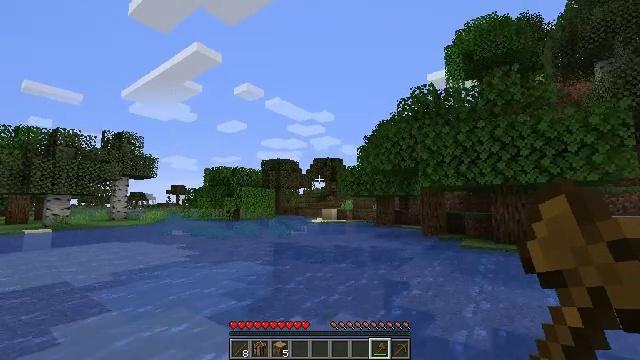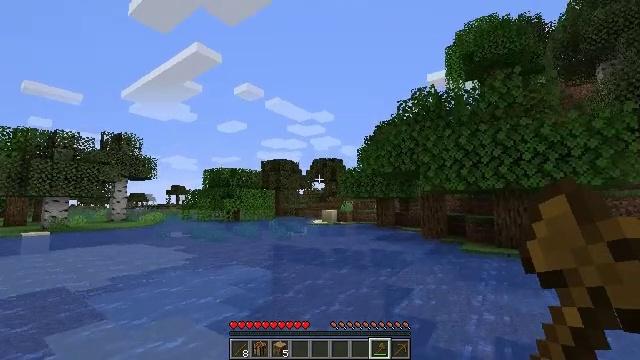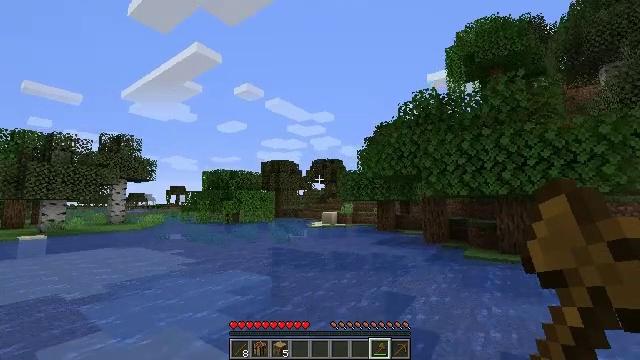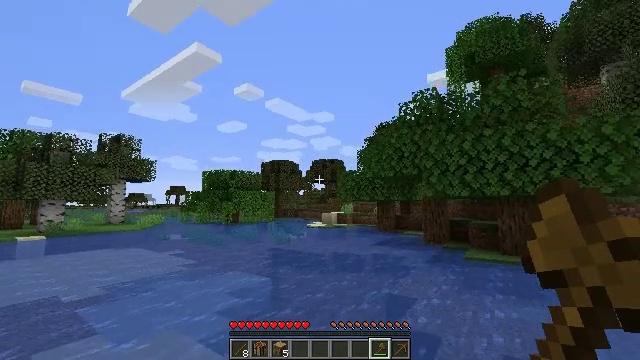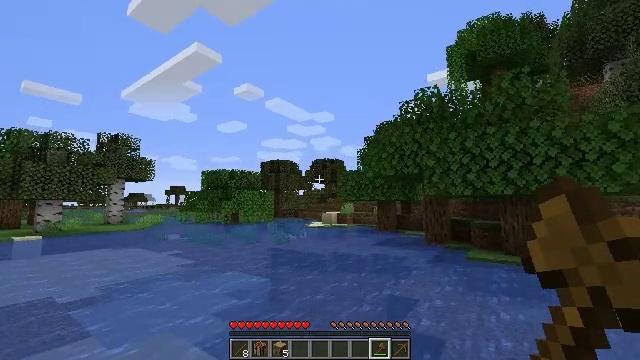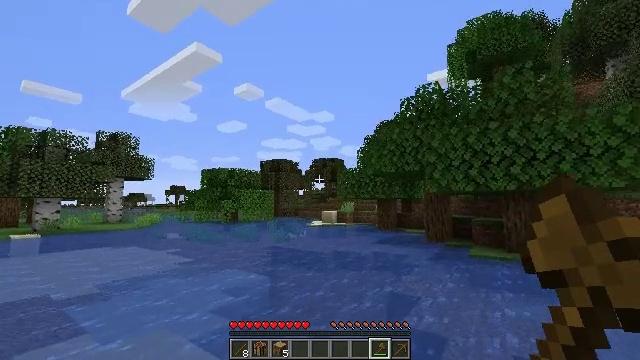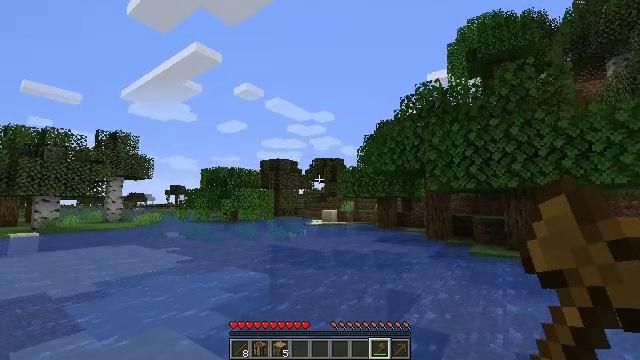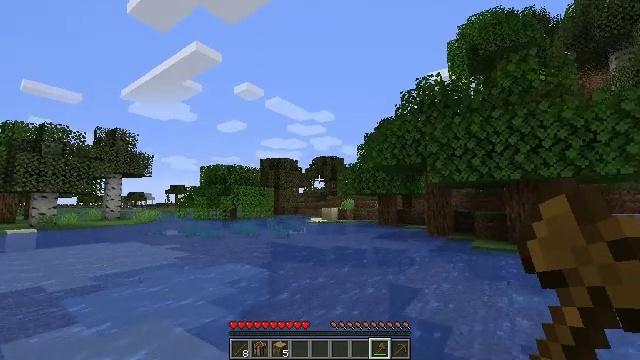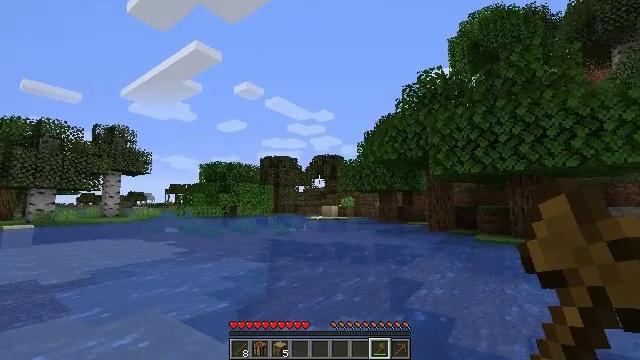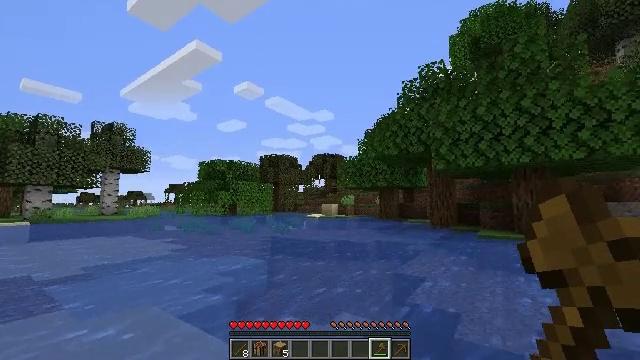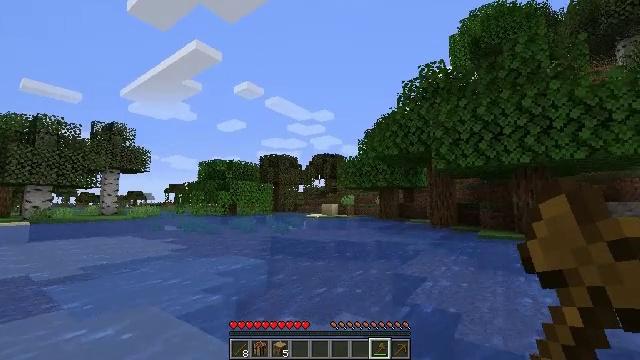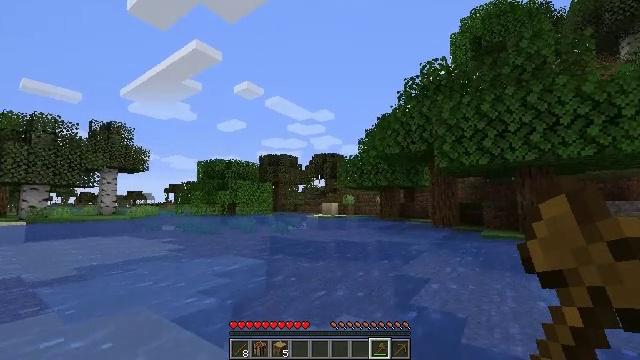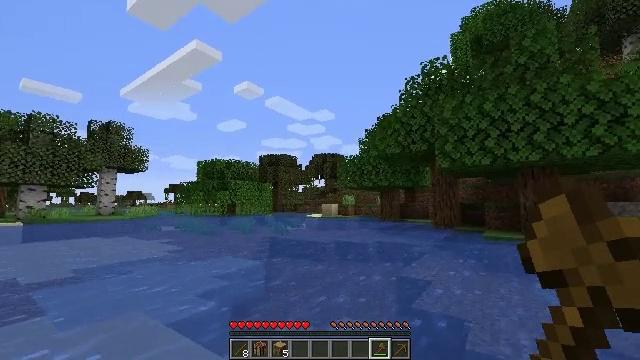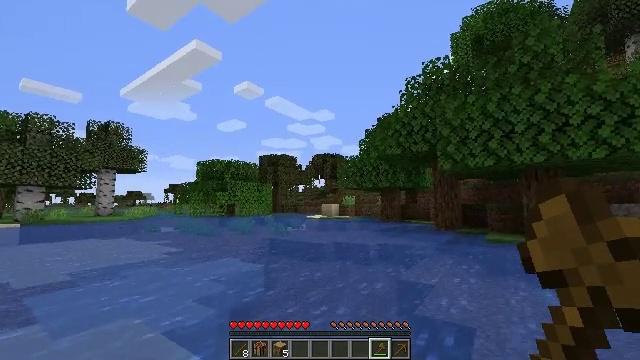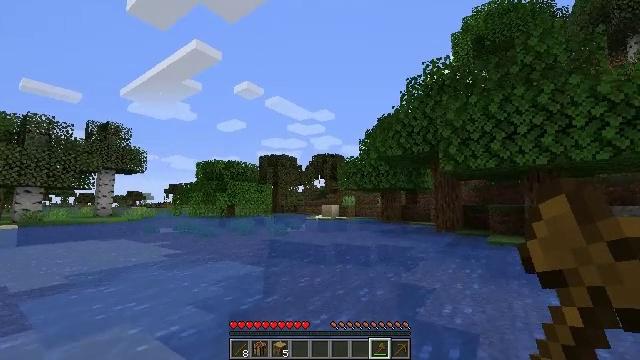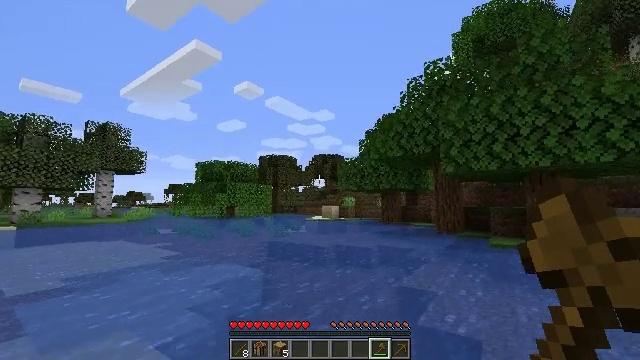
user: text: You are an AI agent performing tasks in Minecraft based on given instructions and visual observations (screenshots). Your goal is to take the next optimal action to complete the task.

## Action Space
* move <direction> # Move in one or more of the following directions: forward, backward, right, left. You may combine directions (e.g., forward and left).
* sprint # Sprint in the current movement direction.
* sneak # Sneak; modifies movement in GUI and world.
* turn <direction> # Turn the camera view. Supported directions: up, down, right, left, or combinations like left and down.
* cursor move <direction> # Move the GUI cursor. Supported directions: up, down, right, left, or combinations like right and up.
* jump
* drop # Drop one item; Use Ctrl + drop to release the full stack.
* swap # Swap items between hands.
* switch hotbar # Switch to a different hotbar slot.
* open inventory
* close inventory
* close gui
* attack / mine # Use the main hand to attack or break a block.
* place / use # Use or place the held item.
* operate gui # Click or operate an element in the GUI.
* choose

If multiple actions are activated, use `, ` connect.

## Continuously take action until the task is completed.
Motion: motion action
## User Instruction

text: Pick the delicate lily of the valley flower.
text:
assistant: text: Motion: move forward, jump
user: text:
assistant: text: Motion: move forward, jump
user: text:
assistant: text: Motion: move forward, jump
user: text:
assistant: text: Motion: move forward, jump
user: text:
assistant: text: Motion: move forward, jump
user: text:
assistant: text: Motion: move forward, jump
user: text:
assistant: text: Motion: move forward, jump
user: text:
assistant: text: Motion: move forward, jump
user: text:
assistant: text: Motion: move forward, jump
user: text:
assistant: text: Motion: move forward, jump
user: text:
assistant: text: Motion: move forward, jump
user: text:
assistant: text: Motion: move forward, jump
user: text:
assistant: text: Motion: move forward, jump
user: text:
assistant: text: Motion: move forward, jump
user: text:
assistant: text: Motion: move forward, jump
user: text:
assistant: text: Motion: move forward, jump
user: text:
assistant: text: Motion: move forward, jump
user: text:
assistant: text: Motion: move forward, jump
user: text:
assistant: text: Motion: move forward, jump
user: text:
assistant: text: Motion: move forward, jump
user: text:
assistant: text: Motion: move forward, jump
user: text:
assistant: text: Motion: move forward, jump
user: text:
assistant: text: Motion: move forward, jump
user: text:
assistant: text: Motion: move forward, jump
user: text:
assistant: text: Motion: move forward, jump
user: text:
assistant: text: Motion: move forward, jump
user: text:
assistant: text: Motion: move forward, jump
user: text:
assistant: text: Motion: move forward, jump
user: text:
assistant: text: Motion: move forward, jump
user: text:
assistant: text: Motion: move forward, jump